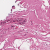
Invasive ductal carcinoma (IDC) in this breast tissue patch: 0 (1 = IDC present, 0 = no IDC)